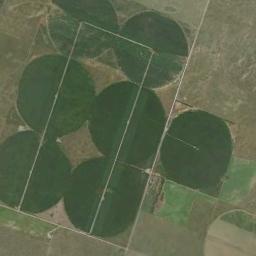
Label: circular_farmland